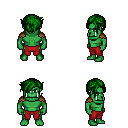
a pixel art fantasy rpg character, male body template, orc, green skin, leather shoulder armor, red pants, green pixie cut hairstyle, four views (front, back, left, right), 2x2 character sprite sheet, small pixel art, hard edges, no anti-aliasing